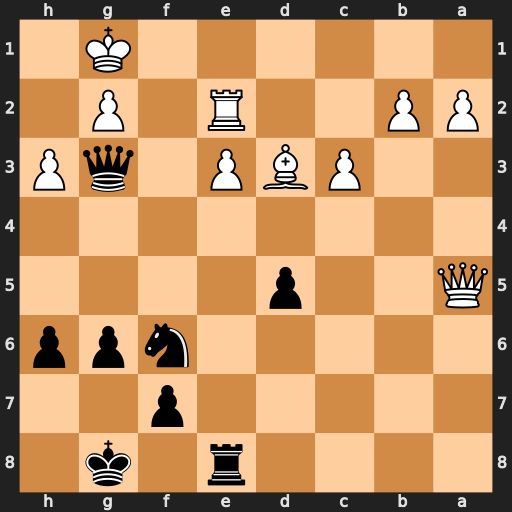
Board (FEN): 4r1k1/5p2/5npp/Q2p4/8/2PBP1qP/PP2R1P1/6K1
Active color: b
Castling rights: -
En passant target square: -
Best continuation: Rxe3 Rxe3 Qxe3+ Kh2 Qxd3